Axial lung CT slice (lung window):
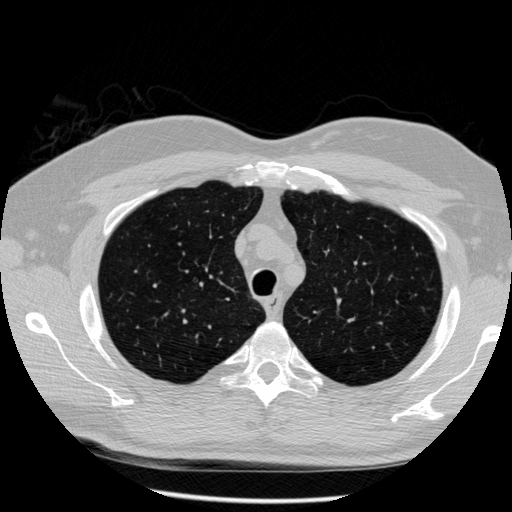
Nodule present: no